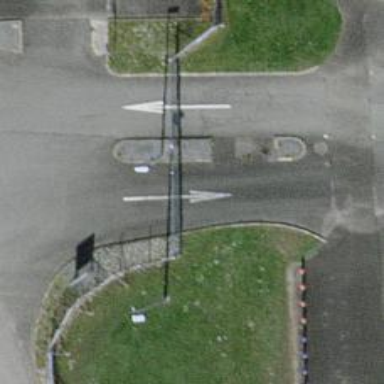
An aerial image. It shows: Gate.